Question: I think my understanding of Macros is off. I am using curses to make a game and I want to generate a map (Uniformly picking tiles right now since I can't get any of the distribution samplers I find to work).
'''
#include "Map.h"
/* Our ingame tiles */
#define WATER Tile(COLOR_BLUE,COLOR_CYAN,std::string(1, static_cast<char>(247)));
#define LAVA Tile(COLOR_YELLOW, COLOR_RED, std::string(1, static_cast<char>(247)));
#define ANIMAL Tile(COLOR_MAGENTA, COLOR_BLACK, std::string(1, static_cast<char>(224)));
#define PATH Tile(COLOR_WHITE, COLOR_WHITE, std::string(1, static_cast<char>(32)));
//static int pathPx = 5;
//static int lavaPx = 2;
//static int waterPx = 2;
//static int animalPx = 1;
std::vector<Tile> tiles = {PATH, LAVA, WATER, ANIMAL};
std::vector< std::vector<Tile> > map;
Map::Map(){
srand(time(NULL));
int y = rand() % 10 + 10;
int x = rand() % 10 + 10;
for (int j=0; j<y; j++){
std::vector<Tile> tileRowi;
for (int i=0; i<x; i++){
int n = rand()%4+1;
tileRowi.push_back(tiles[n]);
}
}
}
'''
Errors are:
'''
First: c:\mingwin\../lib/gcc/mingw32/4.6.2/include/c++/bits/basic_string.h initializing argument 1 of 'std::basic_string<_CharT, _Traits, _Alloc>::basic_string(const _CharT*, const _Alloc&) [with _CharT = char, _Traits = std::char_traits<char>, _Alloc = std::allocator<char>]' [-fpermissive]
'''
Second one: 'invalid conversion from 'char' to 'const char*' [-fpermissive]'
The first one says line 485 of one of my files... but there is no line 485.
The second one is on:
'''
std::vector<Tile> tiles = {PATH, LAVA, WATER, ANIMAL};
'''
Here is my Tile class:
'''
#include "Tile.h"
int backgroundColor;
int foregroundColor;
std::string rep;
Tile::Tile(int fc, int bc, std::string r){
backgroundColor = bc;
foregroundColor = fc;
rep = r;
}
'''

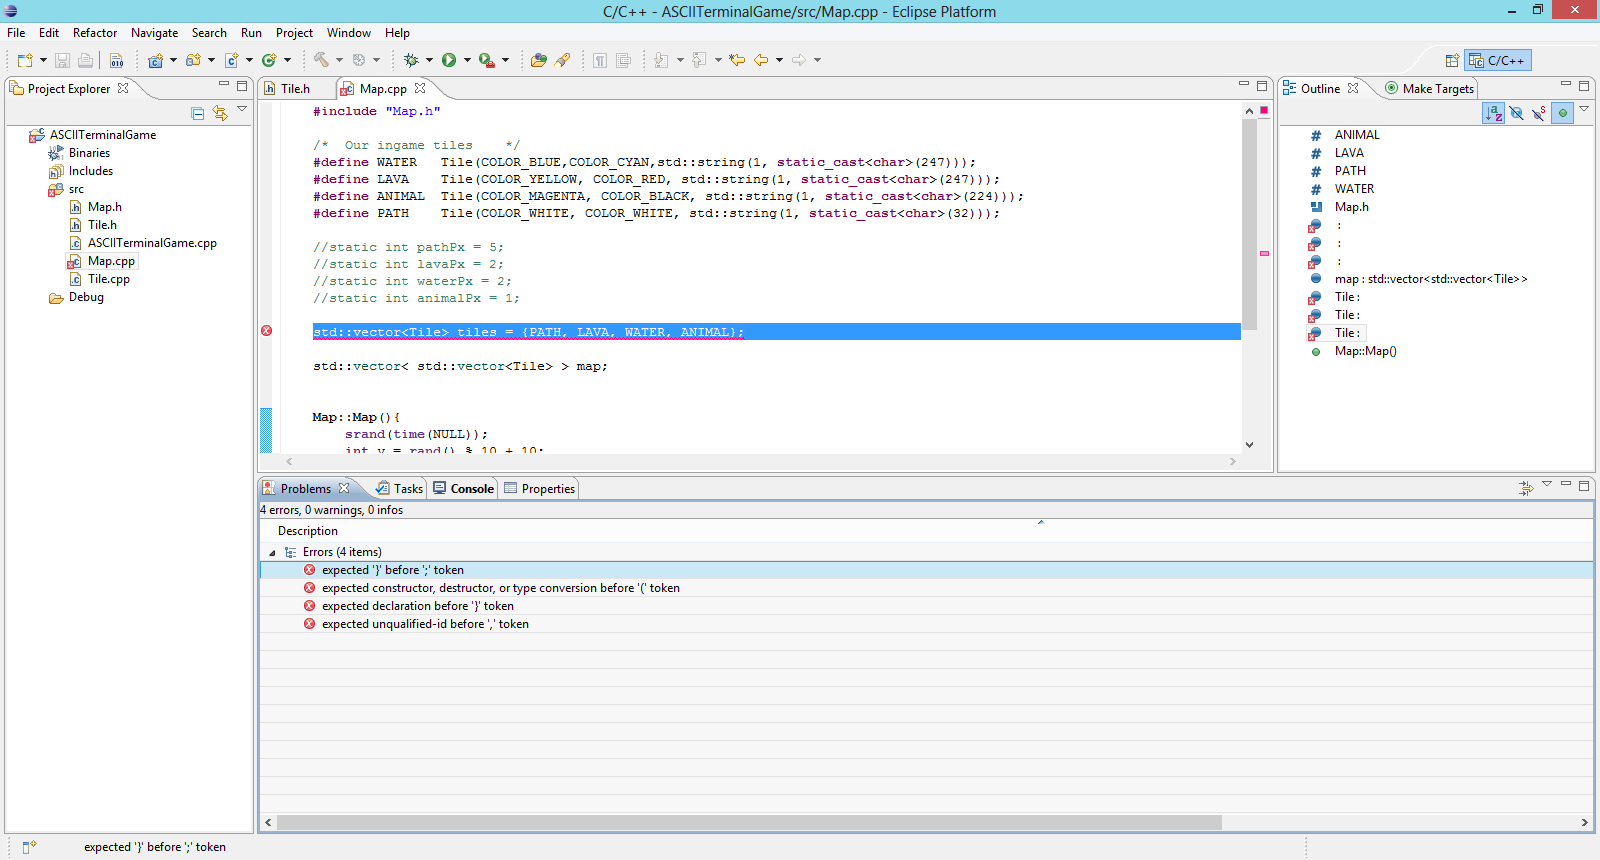
Answer: C++ doesn't not allow operation outside function, put below code into a function
'''
tiles.push_back(WATER);
tiles.push_back(LAVA);
tiles.push_back(ANIMAL);
tiles.push_back(PATH);
'''
Map.cpp:
'''
void MakeTiles(std::vector<Tile>& tiles)
{
tiles.push_back(WATER);
tiles.push_back(LAVA);
tiles.push_back(ANIMAL);
tiles.push_back(PATH);
}
'''
As you haven't posted Tile class, I have to guess what's happening in your end.
Looks like you have a std::string type member in Tile which takes a char to construct it(refer to 3rd parameter of Tile)? A possible fix is:
'''
std::string(1, static_cast<char>(247));
'''
Also your macros have extra ';' in the end
'''
#define WATER Tile(COLOR_BLUE,COLOR_CYAN,std::string(1, static_cast<char>(247)));
^^^^
'''
should be:
'''
#define WATER Tile(COLOR_BLUE,COLOR_CYAN,std::string(1, static_cast<char>(247)))
'''